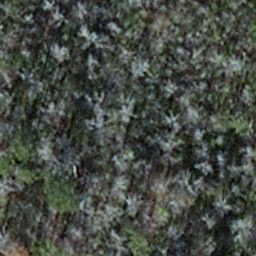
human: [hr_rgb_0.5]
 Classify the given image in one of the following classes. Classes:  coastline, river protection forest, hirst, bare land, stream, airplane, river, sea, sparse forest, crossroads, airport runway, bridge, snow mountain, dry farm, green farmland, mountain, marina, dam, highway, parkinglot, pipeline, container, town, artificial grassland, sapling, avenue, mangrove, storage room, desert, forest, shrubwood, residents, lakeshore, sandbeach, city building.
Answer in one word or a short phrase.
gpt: sapling